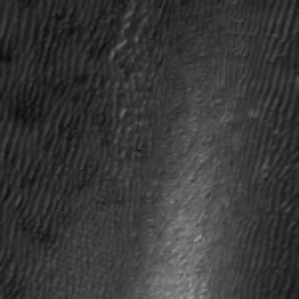
Label: frost